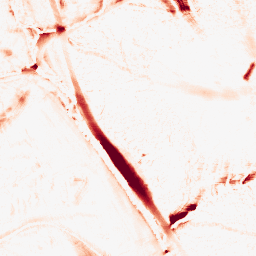
Category: morphological
Decomposition family: morphological_ellipse
Decomposition parameters: operation: opening
width: 20
height: 30
Upsampling method: quintic
Upsampling parameters: scale: 4
Upsampling scale: 4